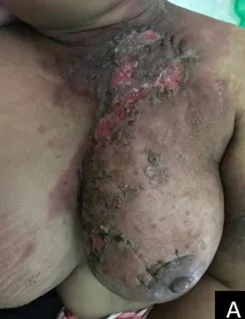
Cutaneous manifestation of breast cancer;. Ulcerated lesions with erythematous patches, and ,crusts on the left breast.
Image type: medical_photograph (skin_photograph)